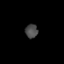
Tissue: prostate
Cell type: B cells
Senescence score: 0.8133
Nuclear area (px): 171
Mean DAPI intensity: 73.064